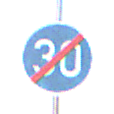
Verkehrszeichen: EndeMindestgeschwindigkeit
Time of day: SunriseSunset
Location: Outdoor (Nature)
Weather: Clear
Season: NotSpecified
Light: Natural